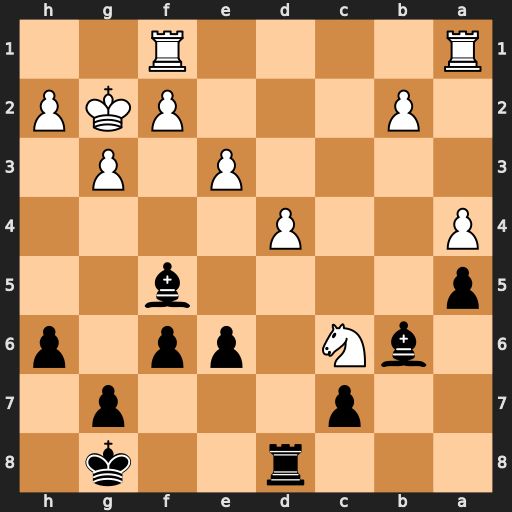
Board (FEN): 3r2k1/2p3p1/1bN1pp1p/p4b2/P2P4/4P1P1/1P3PKP/R4R2
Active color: b
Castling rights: -
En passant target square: -
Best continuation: Be4+ f3 Bxc6